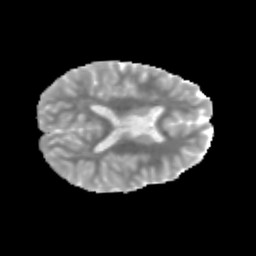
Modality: MD
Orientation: axial
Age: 11
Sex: female
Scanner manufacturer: siemens
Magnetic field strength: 3 T
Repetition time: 3.8 s
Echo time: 0.07 s